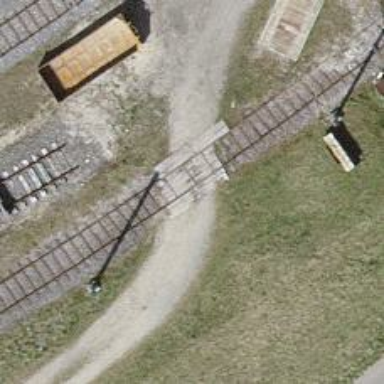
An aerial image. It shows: Level crossing along the railway.